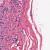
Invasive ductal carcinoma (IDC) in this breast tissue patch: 0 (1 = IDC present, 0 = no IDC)